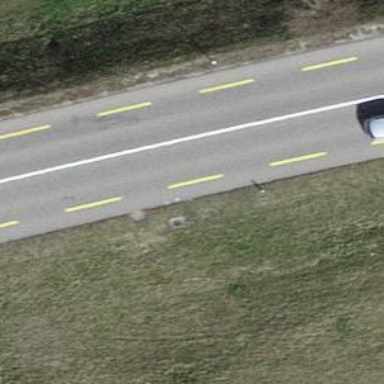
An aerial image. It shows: Primary highway with designated cycle lane.